Chest X-ray. View position: PA
Patient age: 39
Patient sex: M
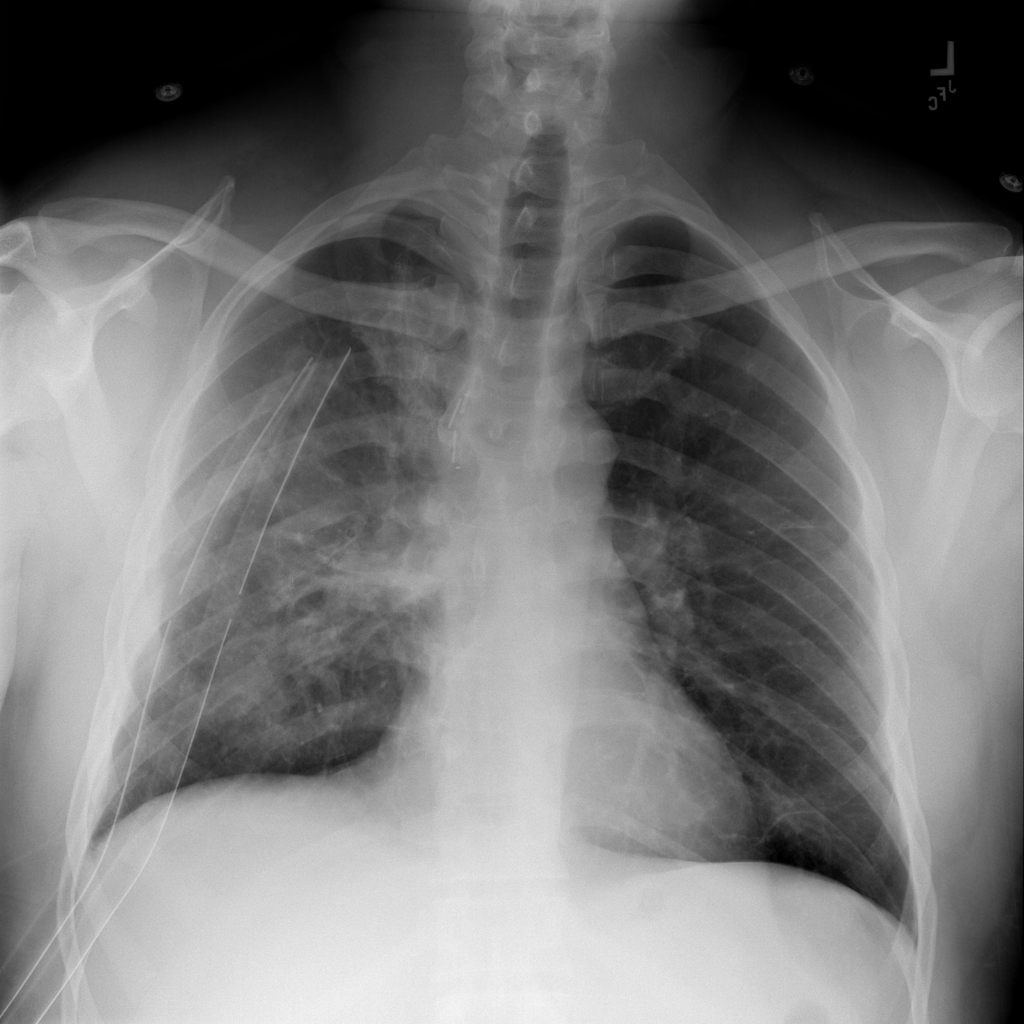
Finding: Pneumothorax